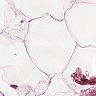
Metastatic tissue present: no